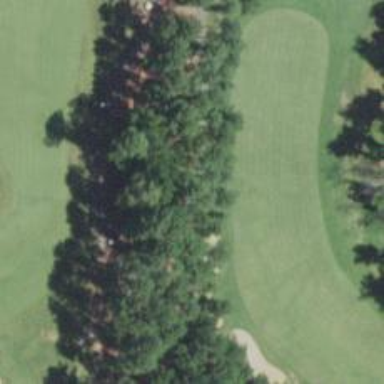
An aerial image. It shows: Pathway for golfing.